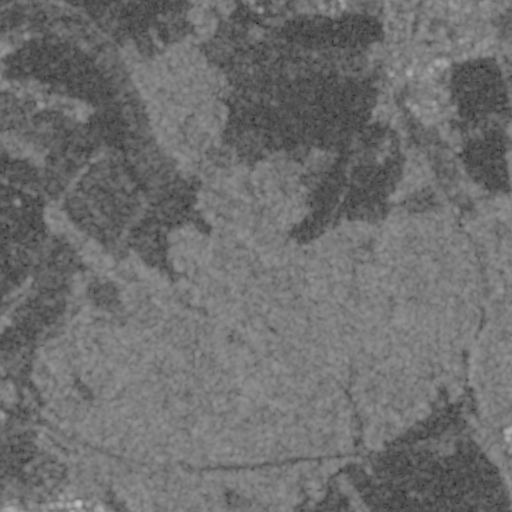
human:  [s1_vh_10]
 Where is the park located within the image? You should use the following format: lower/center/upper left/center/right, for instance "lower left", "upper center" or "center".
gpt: The park is located in the upper right of the image.
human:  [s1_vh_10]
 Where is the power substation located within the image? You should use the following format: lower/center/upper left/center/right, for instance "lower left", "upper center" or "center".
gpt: The power substation is located in the upper center of the image.
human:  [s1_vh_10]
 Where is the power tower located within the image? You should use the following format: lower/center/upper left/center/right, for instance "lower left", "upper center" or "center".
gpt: The power tower is located in the lower right of the image.
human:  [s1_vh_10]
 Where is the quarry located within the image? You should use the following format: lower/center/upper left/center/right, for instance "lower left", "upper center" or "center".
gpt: The quarry is located in the lower left of the image.
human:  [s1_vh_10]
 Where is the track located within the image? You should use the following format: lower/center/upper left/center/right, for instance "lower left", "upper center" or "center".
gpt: There is no track in the image.

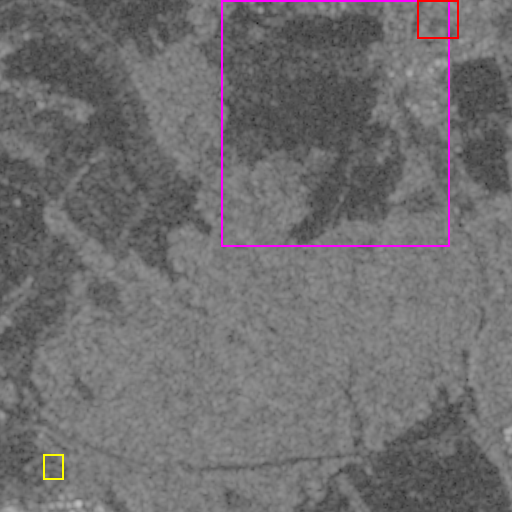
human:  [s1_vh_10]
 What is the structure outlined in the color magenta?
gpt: The structure outlined in magenta is a crop field.
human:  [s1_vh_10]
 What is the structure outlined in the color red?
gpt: The structure outlined in red is a park.
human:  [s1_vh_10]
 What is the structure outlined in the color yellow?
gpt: The structure outlined in yellow is a parking lot.
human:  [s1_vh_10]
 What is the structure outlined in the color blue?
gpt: There is no blue outline.